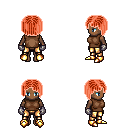
a pixel art fantasy rpg character, female body template, human, dark skin, brown sleeveless shirt, gold greaves, red pageboy hairstyle, metal gloves, gold boots, four views (front, back, left, right), 2x2 character sprite sheet, small pixel art, hard edges, no anti-aliasing